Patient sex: F
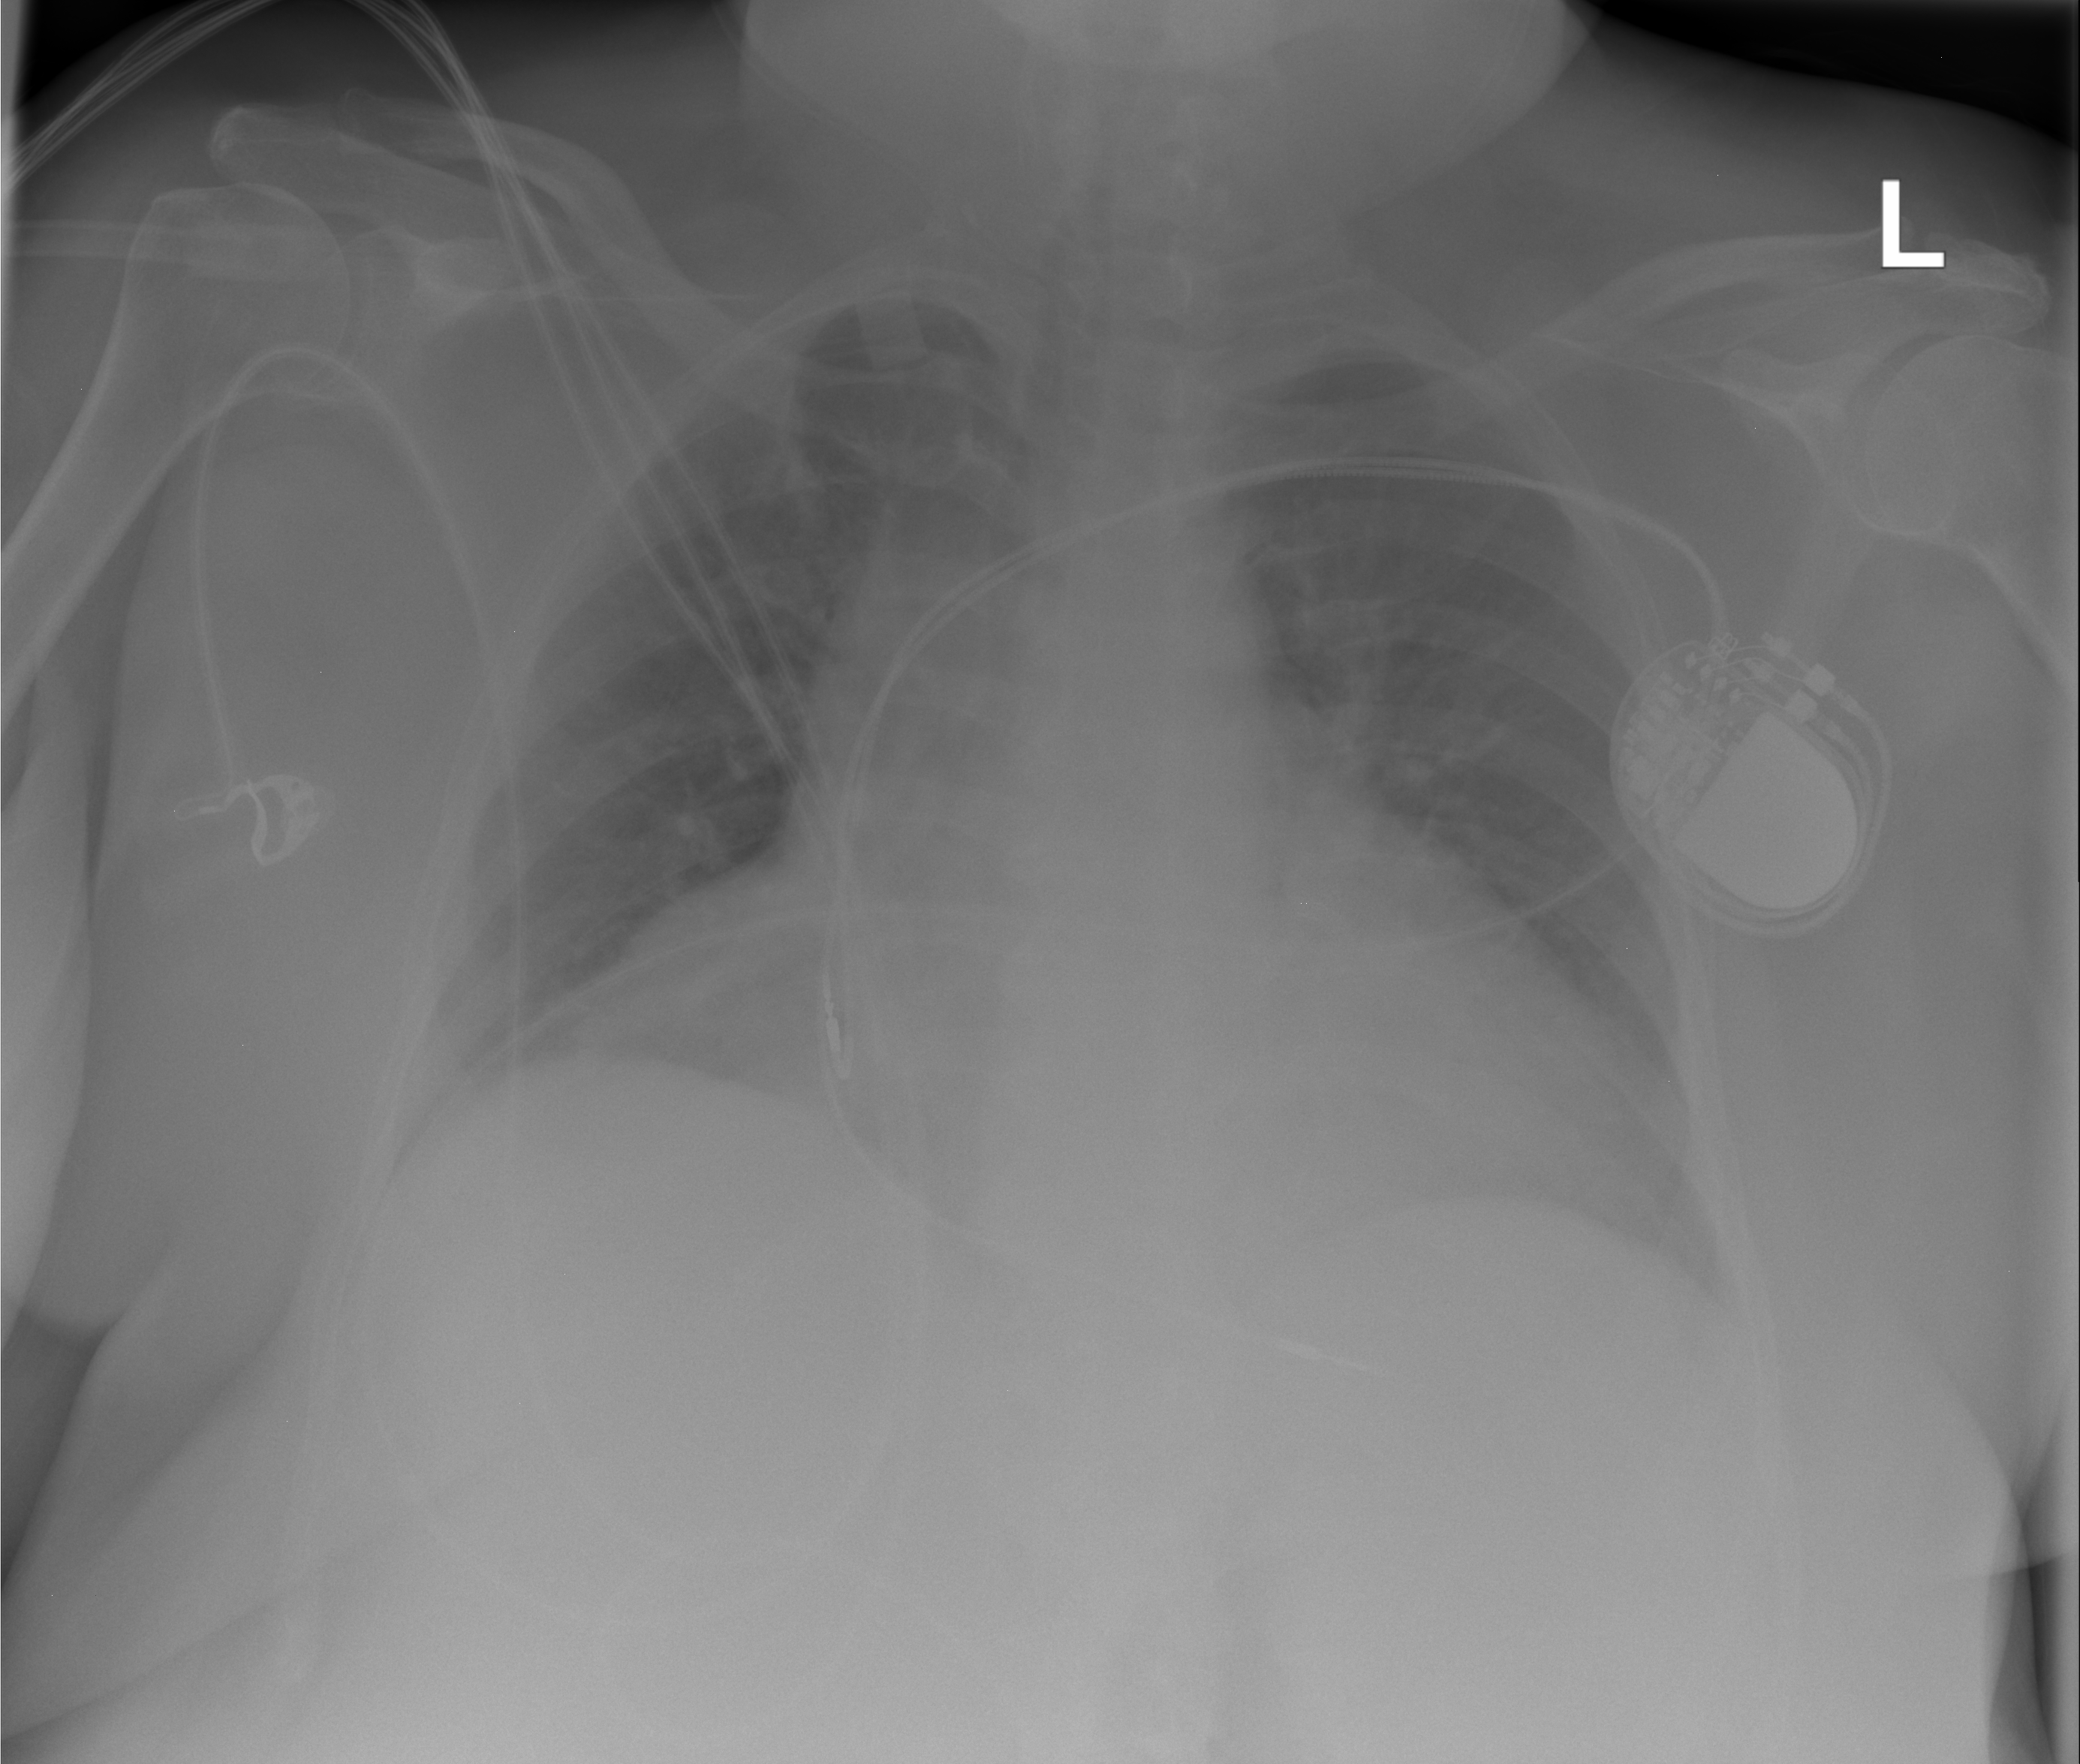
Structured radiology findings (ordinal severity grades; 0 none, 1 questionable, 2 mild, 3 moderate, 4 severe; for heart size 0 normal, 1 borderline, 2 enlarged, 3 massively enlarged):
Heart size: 3
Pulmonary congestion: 2
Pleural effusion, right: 0
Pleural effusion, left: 0
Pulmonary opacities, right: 0
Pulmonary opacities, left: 0
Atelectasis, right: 0
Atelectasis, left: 0